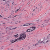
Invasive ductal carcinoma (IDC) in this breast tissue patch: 1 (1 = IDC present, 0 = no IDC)